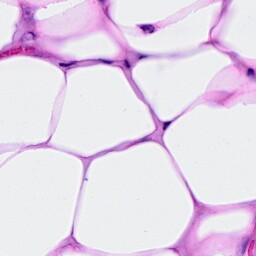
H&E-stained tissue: Breast